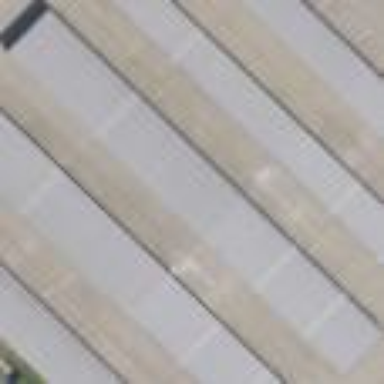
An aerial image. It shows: Warehouse.